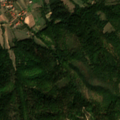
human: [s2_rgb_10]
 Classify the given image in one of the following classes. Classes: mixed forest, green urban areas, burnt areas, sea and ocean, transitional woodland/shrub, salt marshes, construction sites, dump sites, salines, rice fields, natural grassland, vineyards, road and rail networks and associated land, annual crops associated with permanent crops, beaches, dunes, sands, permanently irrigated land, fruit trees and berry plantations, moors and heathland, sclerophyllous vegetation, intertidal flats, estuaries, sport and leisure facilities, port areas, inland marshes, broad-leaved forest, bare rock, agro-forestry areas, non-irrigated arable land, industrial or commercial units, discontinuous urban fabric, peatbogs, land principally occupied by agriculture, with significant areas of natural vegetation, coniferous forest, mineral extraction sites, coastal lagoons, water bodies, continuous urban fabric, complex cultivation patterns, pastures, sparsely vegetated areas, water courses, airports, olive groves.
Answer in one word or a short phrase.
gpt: discontinuous urban fabric, complex cultivation patterns, land principally occupied by agriculture, with significant areas of natural vegetation, broad-leaved forest